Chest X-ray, PA view. Patient: 62 years old, sex F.
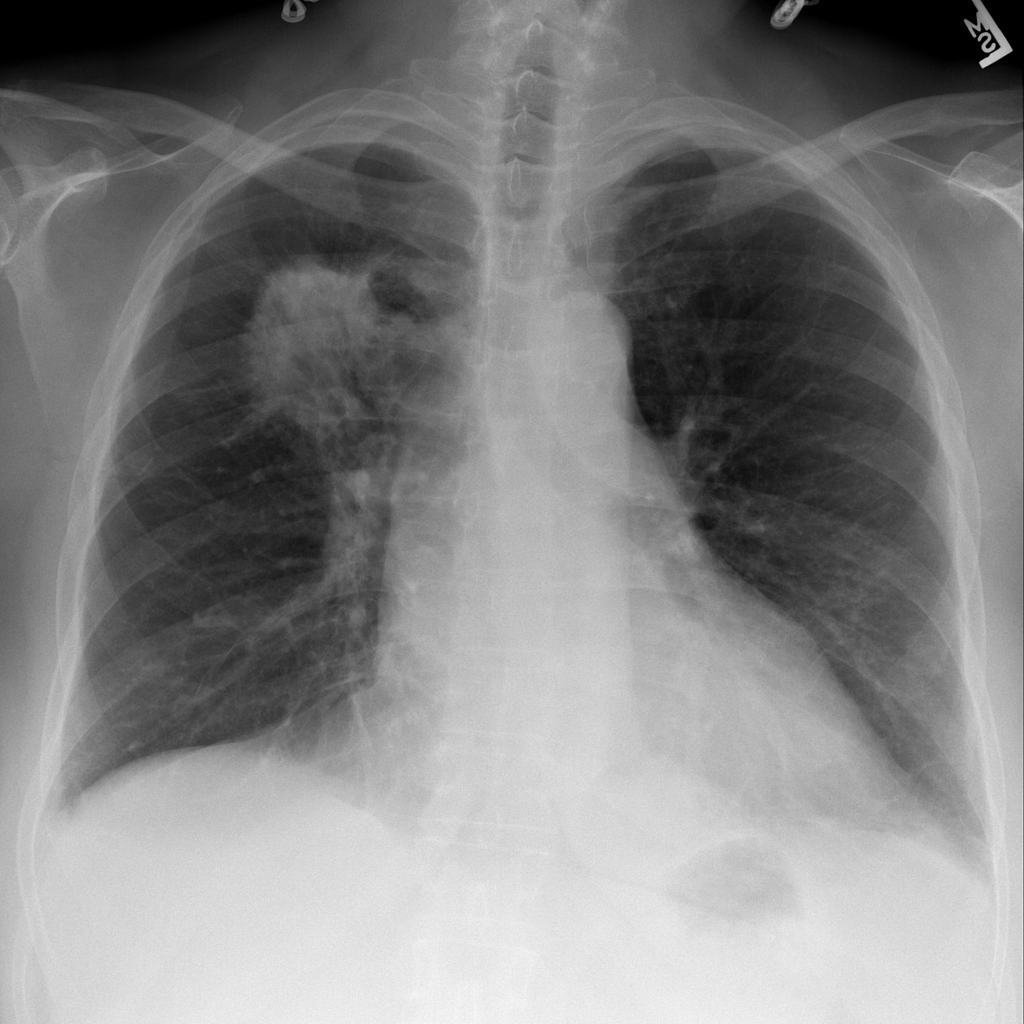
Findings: Atelectasis, Effusion, Infiltration, Mass